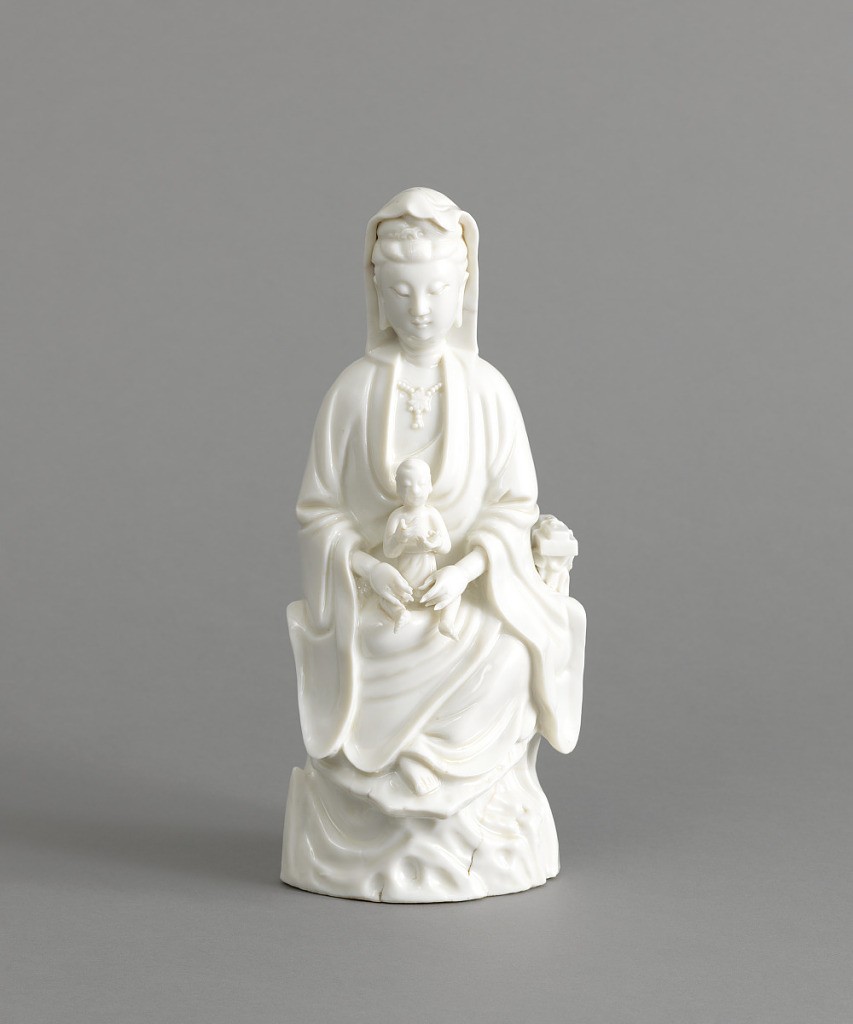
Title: Child-Giving Guanyin
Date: mid- 17th–early 18th century
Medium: porcelain
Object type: figurine
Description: blanc de chine figurine of Guanyin (goddess of mercy)